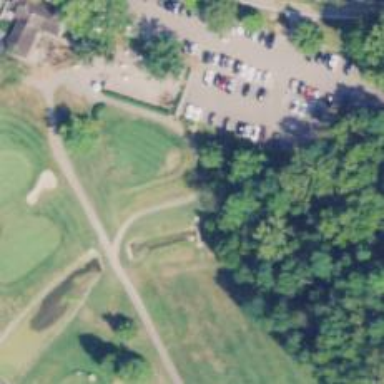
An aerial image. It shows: Service road designated as golf cart path.